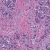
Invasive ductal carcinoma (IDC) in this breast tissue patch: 1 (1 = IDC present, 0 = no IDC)